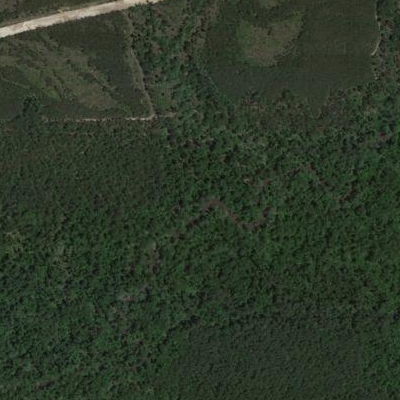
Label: eForest